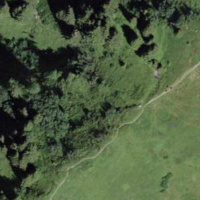
EUNIS habitat code: 44
Species observed at this site:
Vaccinium uliginosum
Campanula barbata